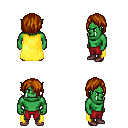
a pixel art fantasy rpg character, male body template, orc, green skin, yellow cape, red pants, brunette bangs hairstyle, maroon shoes, four views (front, back, left, right), 2x2 character sprite sheet, small pixel art, hard edges, no anti-aliasing